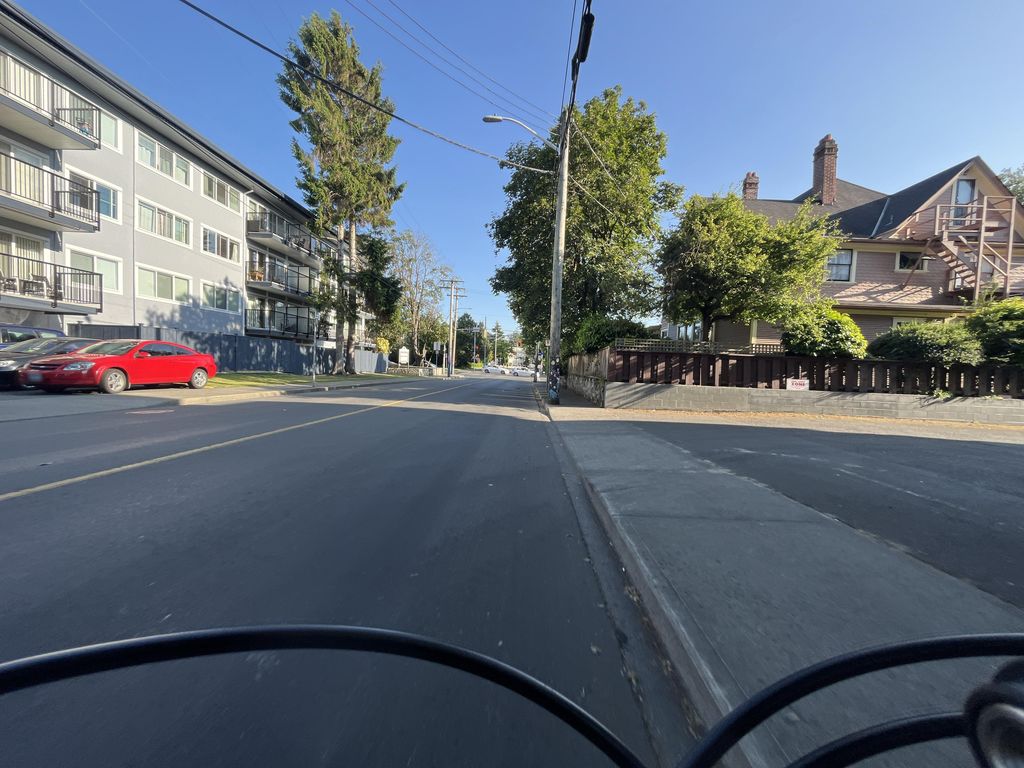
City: victoria